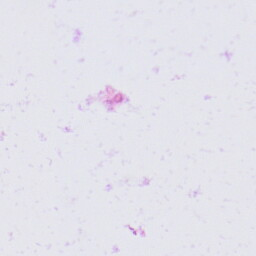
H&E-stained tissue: Skin